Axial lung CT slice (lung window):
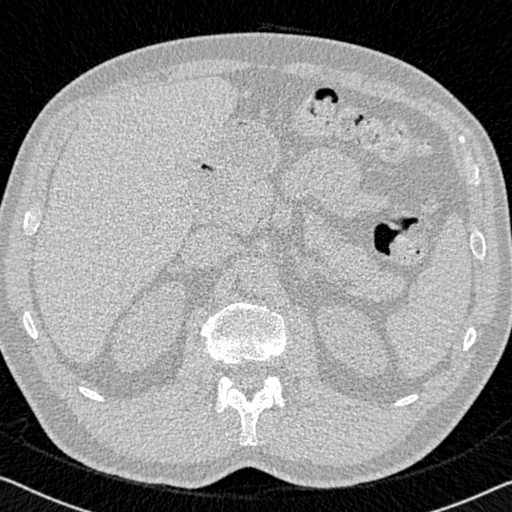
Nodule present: no